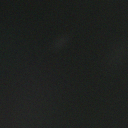
Screen state: off